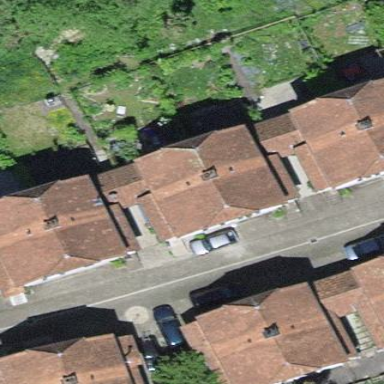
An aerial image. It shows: Charming house with side-hipped roof made of roof tiles.